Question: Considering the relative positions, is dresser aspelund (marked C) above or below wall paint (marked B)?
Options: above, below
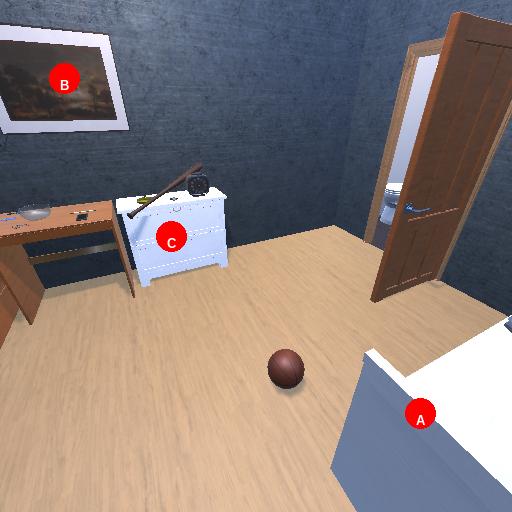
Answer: above